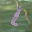
Label: 1